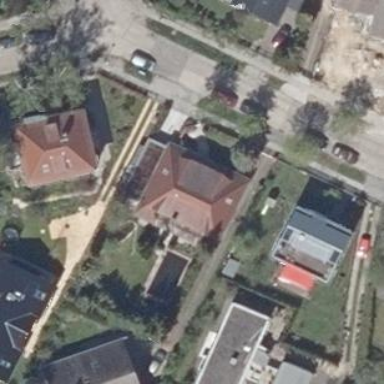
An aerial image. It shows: Detached building with hipped roof shape.